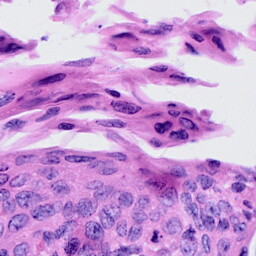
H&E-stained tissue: Cervix